Question: I want to make sure that requests that look like:
index.cfm?action=main.data;a=1;b=2 does not crash. Right now it is trying to

This is a follow up to <URL>
On FW/1 where is a good place to intercept actions with semicolons?
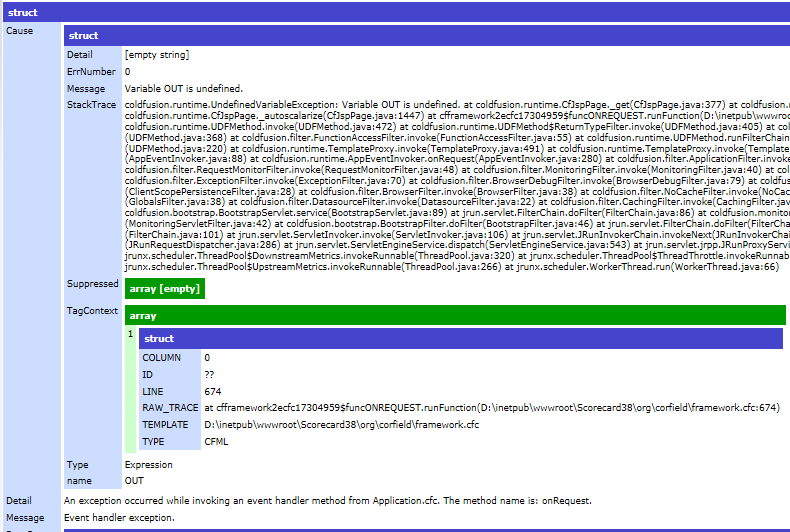
Answer: Matrix params apply to the request uri, not the query string. They're not matrix params if they occur after the question mark, so the direct question you're asking doesn't really make sense, (in that you have an invalid/corrupt action variable, and thus whatever you're attempting may well be the wrong way to go about it - but without more details it's hard to suggest a better way).
is: before 'setupRequestDefaults' is called, which means before 'onRequestStart' is called, which means overriding the FW/1 version with your own one, something like...
'''
function onRequestStart ( string targetPath )
{
var ActionVar = variables.framework.action;
if ( StructKeyExists(Url,ActionVar) ) Url[ActionVar] = fiddleWithAction(Url[ActionVar]);
if ( StructKeyExists(Form,ActionVar) ) Form[ActionVar] = fiddleWithAction(Form[ActionVar]);
super.onRequestStart( argumentcollection=arguments );
}
'''
Where 'fiddleWithAction' is a function to do whatever needs doing (in this instance, a 'ListFirst(string,';')' would do it).
But again, this is very likely not the best way to achieve whatever it is you're trying to do.